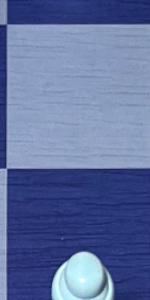
Label: Empty